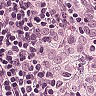
Metastatic tissue present: yes